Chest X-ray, PA view. Patient: 71 years old, sex M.
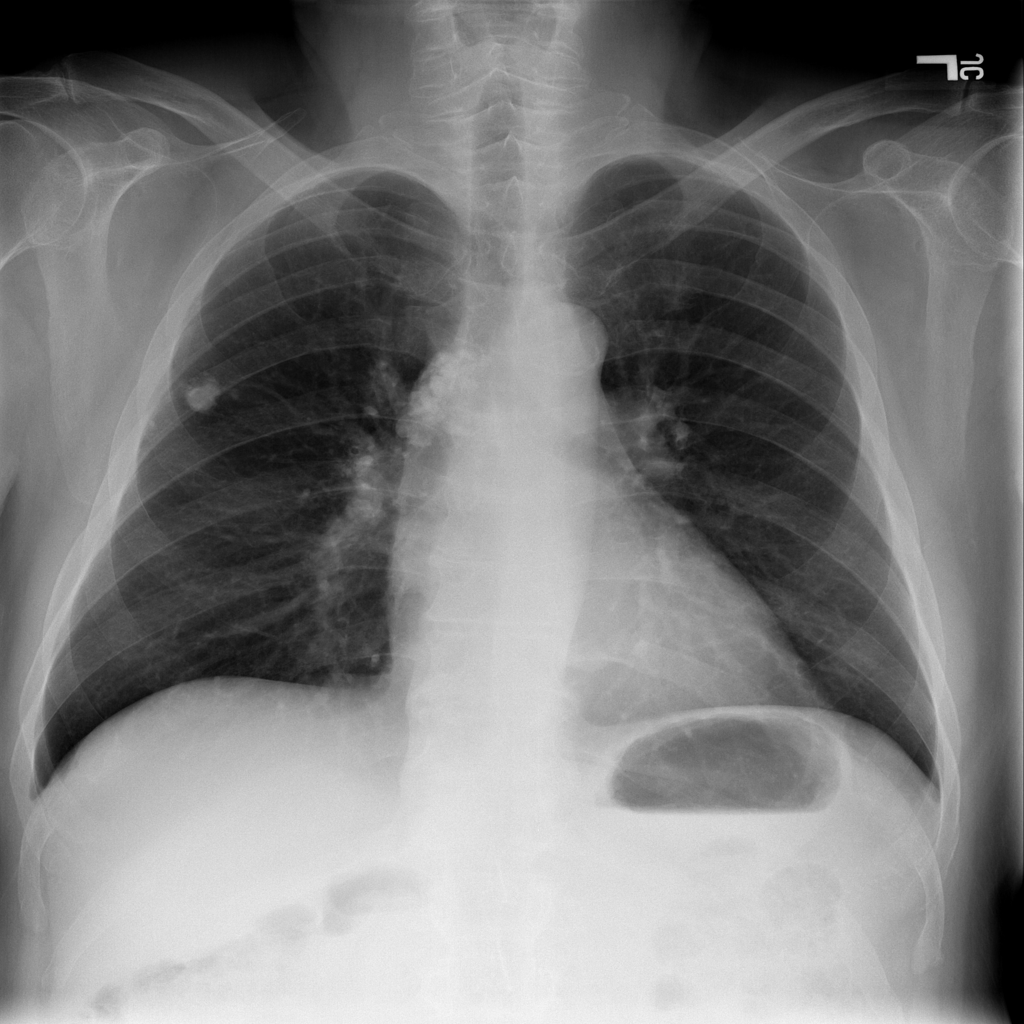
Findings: No Finding